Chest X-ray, PA view. Patient: 41 years old, sex F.
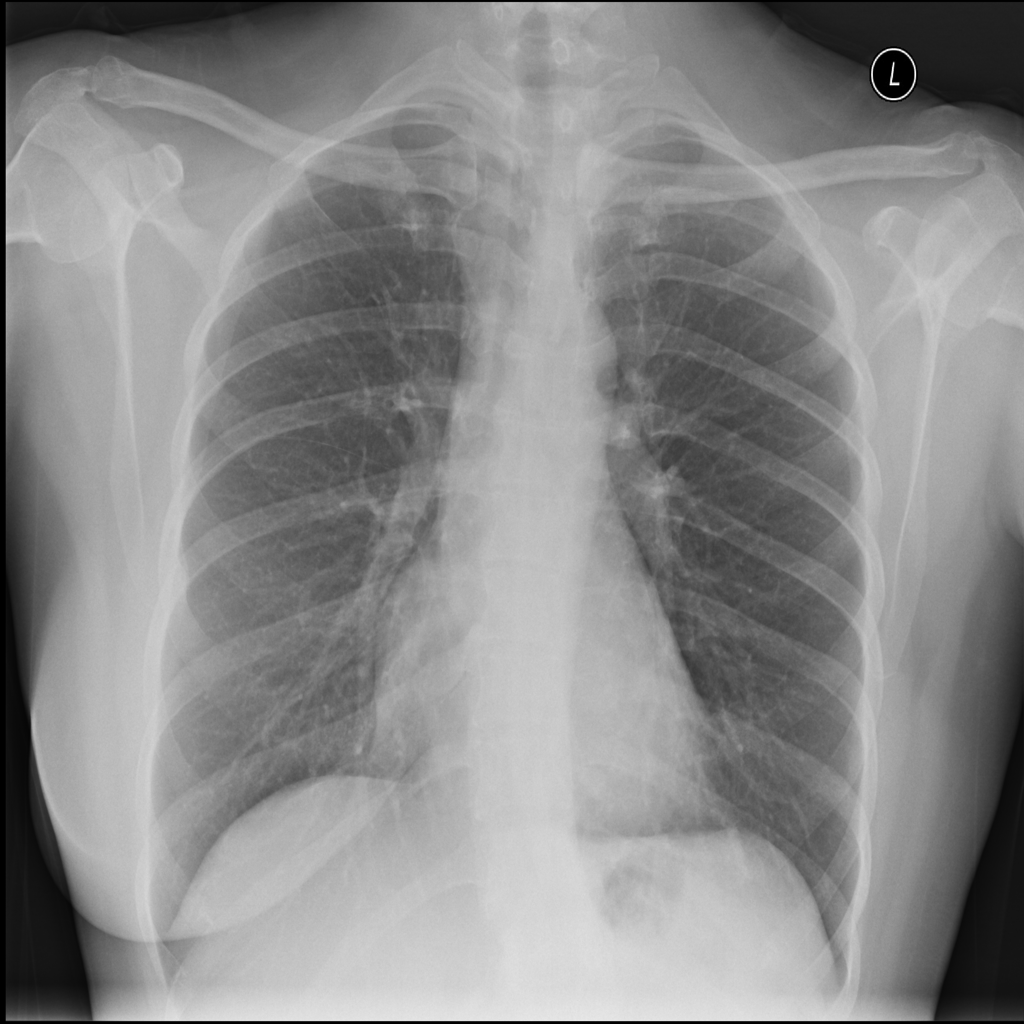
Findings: No Finding